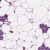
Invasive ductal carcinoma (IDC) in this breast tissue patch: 0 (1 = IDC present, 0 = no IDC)